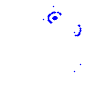
Particle: electron